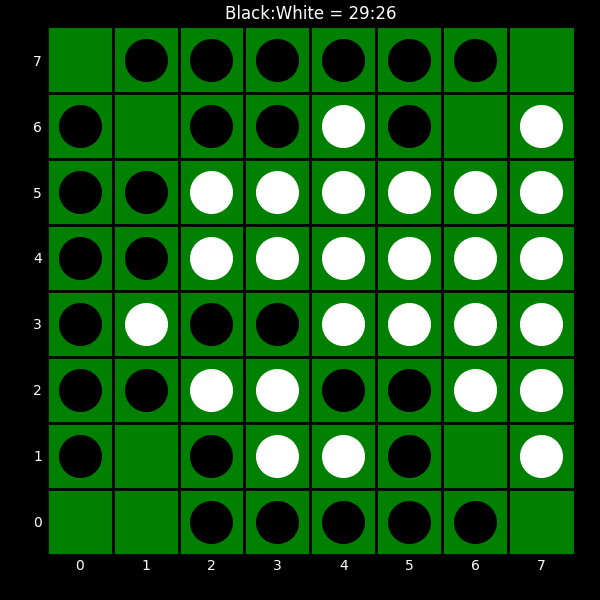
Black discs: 29
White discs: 26